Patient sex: F
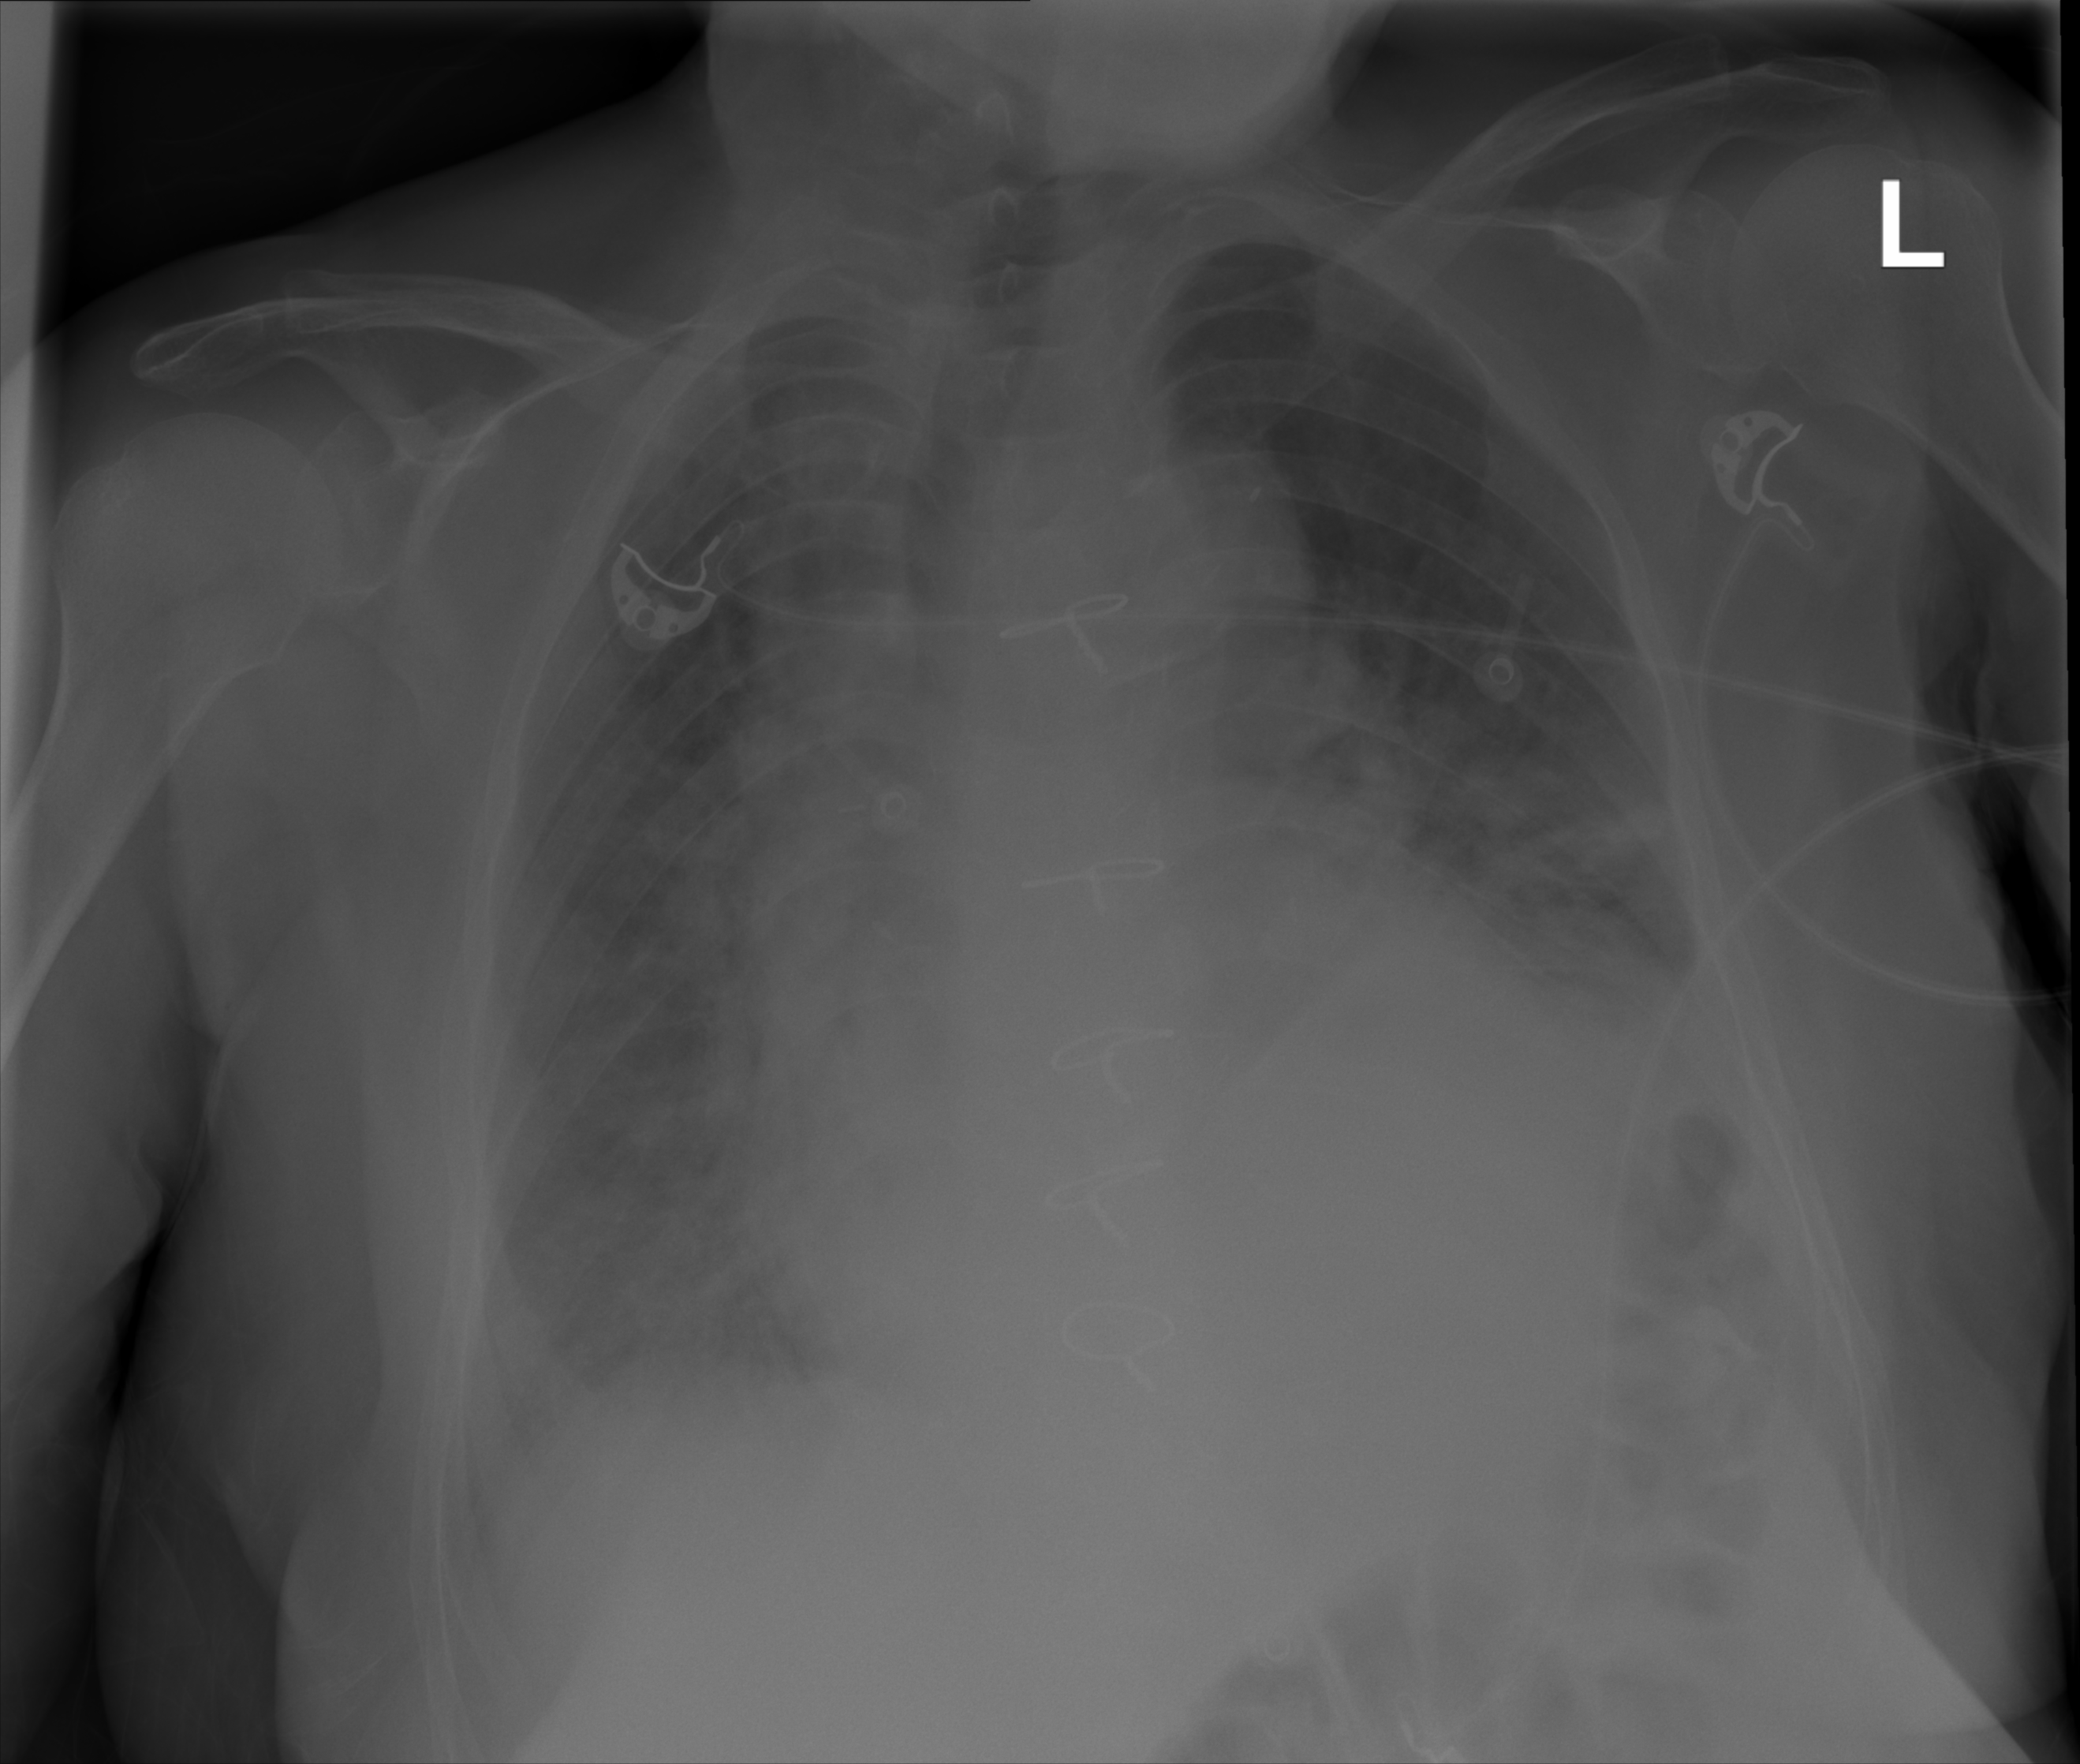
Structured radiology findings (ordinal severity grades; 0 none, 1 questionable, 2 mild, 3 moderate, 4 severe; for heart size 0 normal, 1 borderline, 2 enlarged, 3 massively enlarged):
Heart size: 3
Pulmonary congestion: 3
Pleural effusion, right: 2
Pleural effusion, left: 3
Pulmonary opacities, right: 3
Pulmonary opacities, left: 3
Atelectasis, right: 4
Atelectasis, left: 4